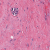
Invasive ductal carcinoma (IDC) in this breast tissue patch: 0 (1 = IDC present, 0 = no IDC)